Question: I'm using the Android emulator to test my app. I made an AVD with snapshots enabled, setup as shown in the image:

When I run the app first time, everything works fine. When I update my app and re-run it, the app updates on the emulator with no problem.
However, when I close the emulator (saves to snapshot), then launch from snapshot, only the previous version of the app works. When I update the app and try to re-run, I get this error:
'''
Failed to install HelloAndroid.apk on device 'emulator-5554': Out of memory
com.android.ddmlib.SyncException: Out of memory
Launch canceled!
'''
Feel free to ask me any questions and please help.
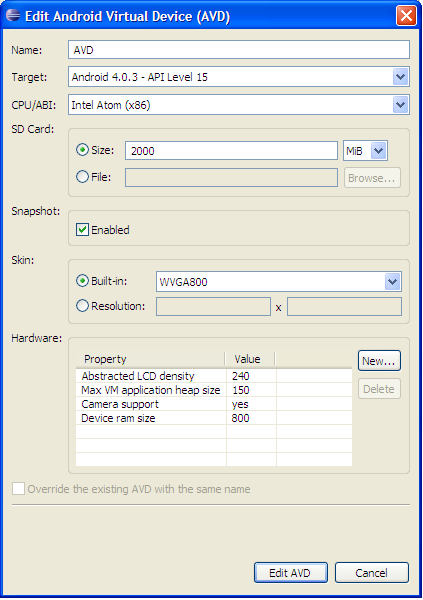
Answer: As you update your code, you periodically package and install it on the emulator. The emulator preserves the application and its state data across restarts, in a user-data disk partition. To ensure that the application runs properly as you update it, you may need to delete the emulator's user-data partition. To do so, start the emulator with the -wipe-data option. For more information about the user-data partition and other emulator storage, see Working with Emulator Disk Images.: <URL>